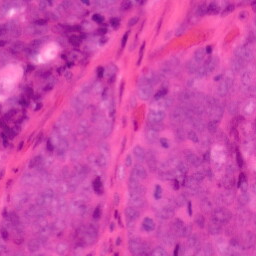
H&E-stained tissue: Colon